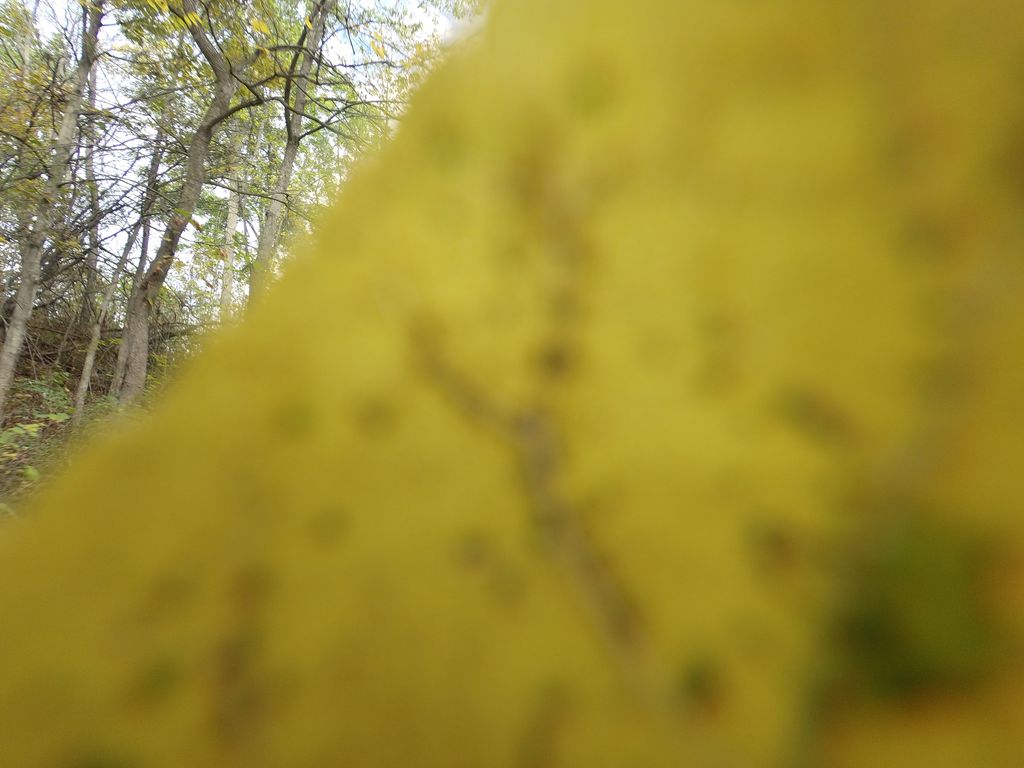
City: hamilton